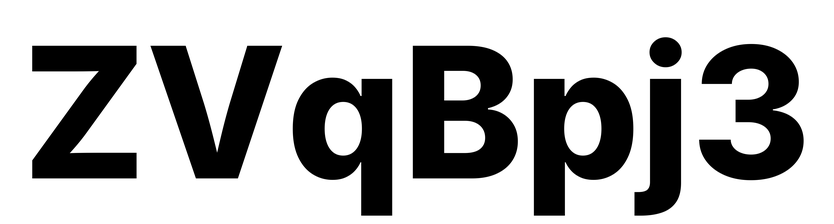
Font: Inter_ExtraBold